Question: I am trying to make a game where I bounce a ball off of the ground which is drawn as a closed curve (The green part), I just don't know how I would go about calculating the collision between the ball and curve.

I've drawn both the ball and curve using graphics in a picturebox, I imagine I have to do it mathematically as I can't find any builtin functionality in Visual basic that lets me do it.
My code:
'''
Public Class Form1
Dim BallSpeedY, BallSpeedX As Double
Dim BallLoc As Point
Dim Start As Boolean = False
Dim gameTime As Decimal = 60.1
Dim gameTimeFont As New Font("Arial", 24, FontStyle.Bold)
Private Sub Form1_Load(sender As Object, e As EventArgs) Handles MyBase.Load
Me.WindowState = FormWindowState.Maximized
'Size of the picturebox that is being drawn on
PictureBox1.Width = Me.Width
PictureBox1.Height = Me.Height - 24
DrawGame(False, False, True)
End Sub
Private Sub DrawGame(refreshMap As Boolean, drawBall As Boolean, drawTime As Boolean)
Dim g As Graphics = Graphics.FromImage(PictureBox1.Image)
Static startcornerpt As PointF
Static firstpt As PointF
Static pt2 As PointF
Static pt3 As PointF
Static pt4 As PointF
Static pt5 As PointF
Static lastpt As PointF
Static Endcornerpt As PointF
' Clears the window
g.Clear(Color.White)
If refreshMap Then
Randomize() ' The rnd seed would always be the same if this is not done
' Creates 5 points chosen at random positions on the window within certain parameters
startcornerpt = New PointF(0, Me.Height)
pt2 = New PointF(Me.Width * 0.2, Me.Height * ((39 * Rnd() + 30) / 100))
firstpt = New PointF(0, pt2.Y * 0.5 * 2)
pt3 = New PointF(Me.Width * 0.4, Me.Height * ((39 * Rnd() + 30) / 100))
pt4 = New PointF(Me.Width * 0.6, Me.Height * ((39 * Rnd() + 30) / 100))
pt5 = New PointF(Me.Width * 0.8, Me.Height * ((39 * Rnd() + 30) / 100))
lastpt = New PointF(Me.Width, pt5.Y * 0.5 * 2)
Endcornerpt = New PointF(Me.Width, Me.Height)
End If
' Draws the map with the 5 points
Dim curvepoints As PointF() = {startcornerpt, firstpt, pt2, pt3, pt4, pt5, lastpt, Endcornerpt}
g.FillClosedCurve(Brushes.PaleGreen, curvepoints)
If drawBall Then
' Draws the ball
g.DrawEllipse(Pens.Blue, BallLoc.X, BallLoc.Y, 20, 20)
g.FillEllipse(Brushes.Blue, BallLoc.X, BallLoc.Y, 20, 20)
' Accelerates speed
BallSpeedY = BallSpeedY - 1
' Update position
BallLoc = New Point(BallLoc.X + BallSpeedX, BallLoc.Y - BallSpeedY)
End If
If drawTime Then
gameTime = gameTime - 0.1
gameTime.ToString()
g.DrawString(gameTime, gameTimeFont, Brushes.Black, Me.Width / 2 - 120, Me.Height * 0.025) ' Draws the gametime on screen,
' Width is set to be around the middle of the screen while height is just under the strip menu.
End If
PictureBox1.Refresh()
End Sub
Private Sub StartToolStripMenuItem_Click(sender As Object, e As EventArgs) Handles StartToolStripMenuItem.Click
If Start = False Then
gameTime = 60.1
'Resets ball for testing
BallLoc.X = 800
BallLoc.Y = 300
BallSpeedY = 0
'Starts the timers
Gravity.Start()
Movement.Start()
Start = True
ElseIf Start = True Then
' Resets the ball
Dim ballloc As New Point(800, 300)
Gravity.Stop()
Movement.Stop()
Start = False
End If
End Sub
Private Sub NewMapToolStripMenuItem_Click(sender As Object, e As EventArgs) Handles NewMapToolStripMenuItem.Click
' Creates a new map
DrawGame(True, False, False)
Start = False
End Sub
Private Sub Movement_Tick(sender As Object, e As EventArgs) Handles Movement.Tick
' Starts movement of the ball
DrawGame(False, True, True)
End Sub
End Class
'''
EDIT: Collision now works with these additions:
'''
Dim wider = CType(ground.Clone(), GraphicsPath)
Using widenizer As Pen = New Pen(Color.Black, ballDiameter)
wider.Widen(widenizer)
End Using
'''
And:
'''
If ground.IsVisible(BallLoc) OrElse wider.IsVisible(BallLoc) Then
BallSpeedY = BallSpeedY + 50 ' rebound on collision
End If
'''
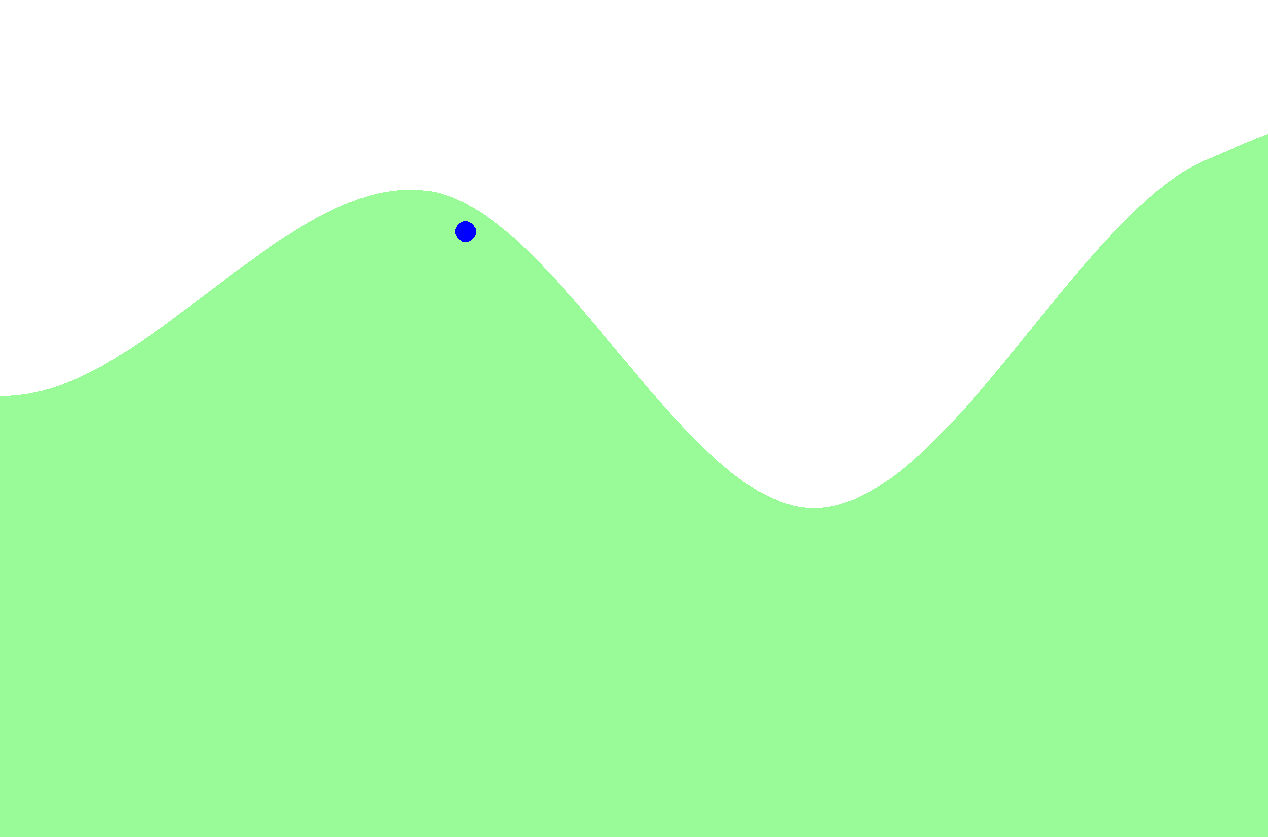
Answer: The code below illustrates the comment I've added about using 'Widen()' so you can test using the center of the ball.
It has been ages since I've done any VB.NET, but it does show the idea:
'''
Imports System.Drawing.Drawing2D
Partial Public Class Form1
Inherits Form
Protected Overrides Sub OnPaint(ByVal e As PaintEventArgs)
Dim diameter As Integer = 10
Dim path As GraphicsPath = New GraphicsPath()
path.AddCurve(New Point() {New Point(0, 100), New Point(200, 200), New Point(400, 100)})
path.AddLines(New Point() {New Point(400, 400), New Point(0, 400)})
path.CloseAllFigures()
e.Graphics.FillPath(Brushes.Green, path)
Dim wider = CType(path.Clone(), GraphicsPath)
Using widenizer As Pen = New Pen(Color.Black, diameter)
wider.Widen(widenizer)
End Using
For x As Integer = 0 To 400 Step diameter
For y As Integer = 0 To 400 Step diameter
If path.IsVisible(x, y) OrElse wider.IsVisible(x, y) Then
e.Graphics.DrawEllipse(Pens.Red, CType(x - diameter / 2, Single), CType(y - diameter / 2, Single), diameter, diameter)
Else
e.Graphics.DrawEllipse(Pens.Blue, CType(x - diameter / 2, Single), CType(y - diameter / 2, Single), diameter, diameter)
End If
Next y
Next x
End Sub
End Class
'''
It fills the area with circles, where the red ones are "touching" the ground:
<URL>